Question: I'm trying to render some custom 3D object using the basic XCode OpenGL ES 2.0 template. I've been reading Ray Wenderlich's blog on OpenGL ES 2.0 to try to get started. No matter what I do my simple "sphere" looks like this:

I believe my issue is with setting up my buffers like the following:
'''
glEnableVertexAttribArray(GLKVertexAttribPosition);
glVertexAttribPointer(GLKVertexAttribPosition, 3, GL_FLOAT, GL_FALSE, 8, BUFFER_OFFSET(6));
glEnableVertexAttribArray(GLKVertexAttribTexCoord0);
glVertexAttribPointer(GLKVertexAttribTexCoord0, 2, GL_FLOAT, GL_FALSE, 8, BUFFER_OFFSET(0));
glEnableVertexAttribArray(GLKVertexAttribNormal);
glVertexAttribPointer(GLKVertexAttribNormal, 3, GL_FLOAT, GL_FALSE, 8, BUFFER_OFFSET(3));
'''
I have Vertex data from an external program that looks like this:
'''
// The vertex data is saved in the following format:
// u0,v0,normalx0,normaly0,normalz0,x0,y0,z0
// u1,v1,normalx1,normaly1,normalz1,x1,y1,z1
// u2,v2,normalx2,normaly2,normalz2,x2,y2,z2
// ...
#define Ball_vertexcount 559
#define Ball_polygoncount 960
float Ball_vertex[Ball_vertexcount][8]={
{0.03125, 0.00000, -0.00000, 1.00000, 0.00000, 0.00000, 1.00000, 0.00000},
{0.03125, 0.06250, 0.03806, 0.98079, 0.19132, 0.03806, 0.98079, 0.19134},
{0.00000, 0.06250, -0.00000, 0.98079, 0.19507, 0.00000, 0.98079, 0.19509},
{0.03125, 0.12500, 0.07465, 0.92389, 0.37530, 0.07466, 0.92388, 0.37533},
...
int Ball_index[Ball_polygoncount][3]={
{0, 1, 2},
{1, 3, 4},
{4, 2, 1},
{3, 5, 6},
...
'''
There is an offset define from Apple that looks like this:
'''
#define BUFFER_OFFSET(i) ((char *)NULL + (i))
'''
My setupGl function includes this:
'''
glGenVertexArraysOES(1, &_vertexArray);
glBindVertexArrayOES(_vertexArray);
glGenBuffers(1, &_vertexBuffer);
glBindBuffer(GL_ARRAY_BUFFER, _vertexBuffer);
glBufferData(GL_ARRAY_BUFFER, sizeof(Ball_vertex), Ball_vertex, GL_STATIC_DRAW);
glGenBuffers(1, &_indexBuffer);
glBindBuffer(GL_ELEMENT_ARRAY_BUFFER, _indexBuffer);
glBufferData(GL_ELEMENT_ARRAY_BUFFER, sizeof(Ball_index), Ball_index, GL_STATIC_DRAW);
// u0,v0,normalx0,normaly0,normalz0,x0,y0,z0
glEnableVertexAttribArray(GLKVertexAttribPosition);
glVertexAttribPointer(GLKVertexAttribPosition, 3, GL_FLOAT, GL_FALSE, 8, BUFFER_OFFSET(6));
glEnableVertexAttribArray(GLKVertexAttribTexCoord0);
glVertexAttribPointer(GLKVertexAttribTexCoord0, 2, GL_FLOAT, GL_FALSE, 8, BUFFER_OFFSET(0));
glEnableVertexAttribArray(GLKVertexAttribNormal);
glVertexAttribPointer(GLKVertexAttribNormal, 3, GL_FLOAT, GL_FALSE, 8, BUFFER_OFFSET(3));
glBindVertexArrayOES(0);
'''
My understanding of the glVertexAttribPointers is the following:
'''
* The first parameter specifies the attribute name to set. We just use the pre- defined constants GLKit set up.
* The second parameter specifies how many values are present for each vertex. If you look back up at the Vertex struct, you'll see that for the position there are three floats (x,y,z) and for the color there are four floats (r,g,b,a).
* The third parameter specifies the type of each value - which is float for both Posi- tion and Color.
* The fourth parameter is always set to false.
* The fifth parameter is the size of the stride, which is a fancy way of saying "the size of the data structure containing the per-vertex data". So we can simply pass in sizeof(Vertex) here to get the compiler to compute it for us.
* The final parameter is the offset within the structure to find this data. We can use the handy offsetof operator to find the offset of a particular field within a struc-ture.
'''
My glkView looks like this:
'''
- (void)glkView:(GLKView *)view drawInRect:(CGRect)rect
{
glClearColor(0.65f, 0.65f, 0.65f, 1.0f);
glClear(GL_COLOR_BUFFER_BIT | GL_DEPTH_BUFFER_BIT);
// Render the object with GLKit
[self.effect prepareToDraw];
glBindVertexArrayOES(_vertexArray);
glDrawElements(GL_TRIANGLES, sizeof(Ball_index)/sizeof(Ball_index[0]), GL_UNSIGNED_SHORT, 0);
}
'''
Can someone shed some light on what I am doing wrong? Thanks!
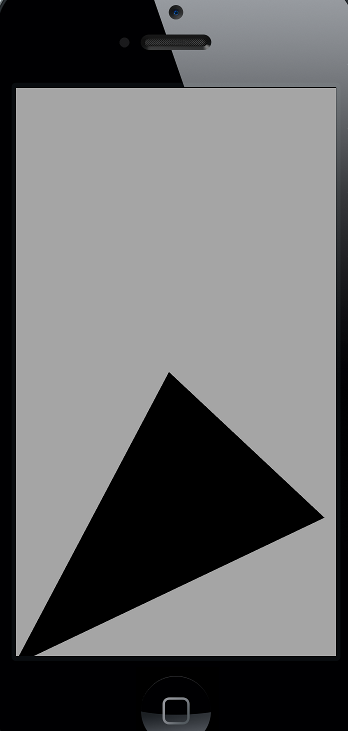
Answer: The fifth parameter, the size of stride, should be in bytes.
'8*sizeof(float)'
The last parameter, offset, should be the pointer to the specific data, BUFFER_OFFSET should be like this
'#define BUFFER_OFFSET(a) a*sizeof(float)'